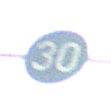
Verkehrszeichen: VorgeschriebeneMindestgeschwindigkeit
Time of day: MorningAfternoon
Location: Outdoor (Nature)
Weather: PartlyCloudy
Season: NotSpecified
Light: Natural